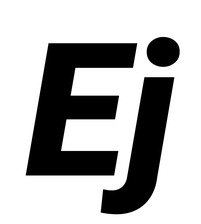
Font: Roboto-Italic_Black_Italic